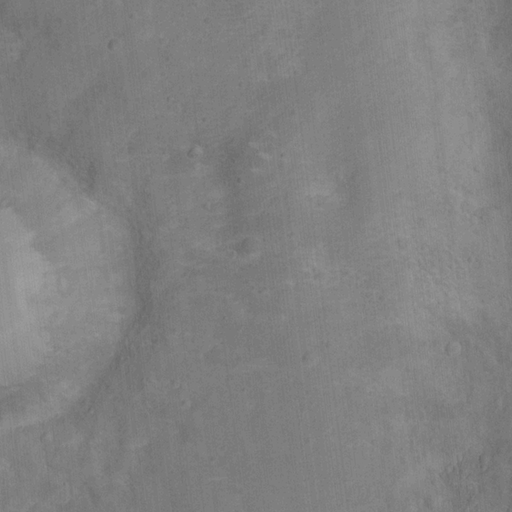
Classes present: Background